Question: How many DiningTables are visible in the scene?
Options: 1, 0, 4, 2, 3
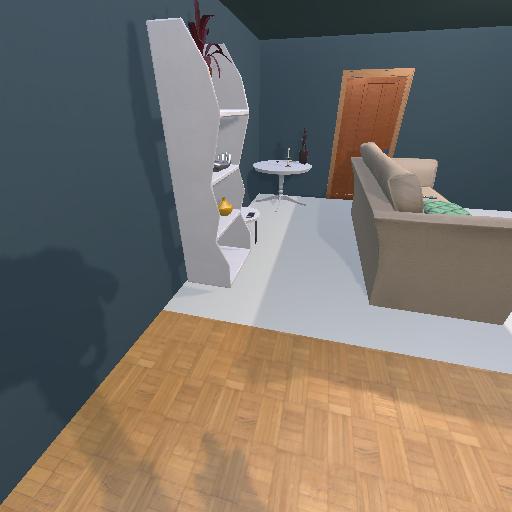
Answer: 1